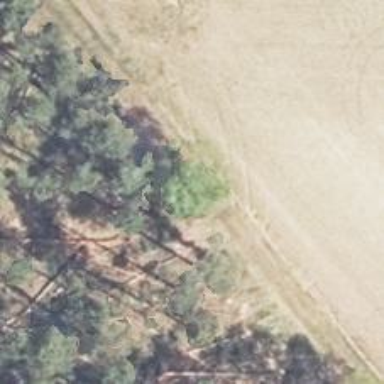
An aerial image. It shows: Hunting stand.